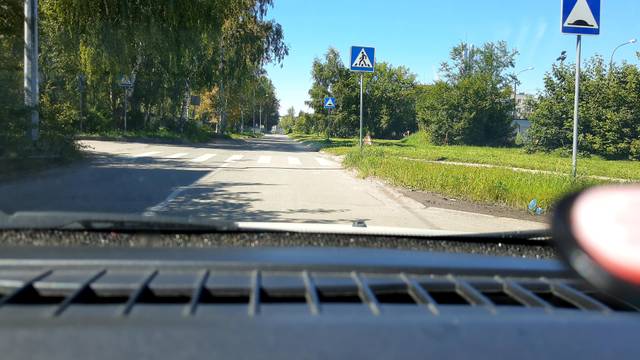
Region: Russia
Coordinates: 56.146, 44.186